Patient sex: F
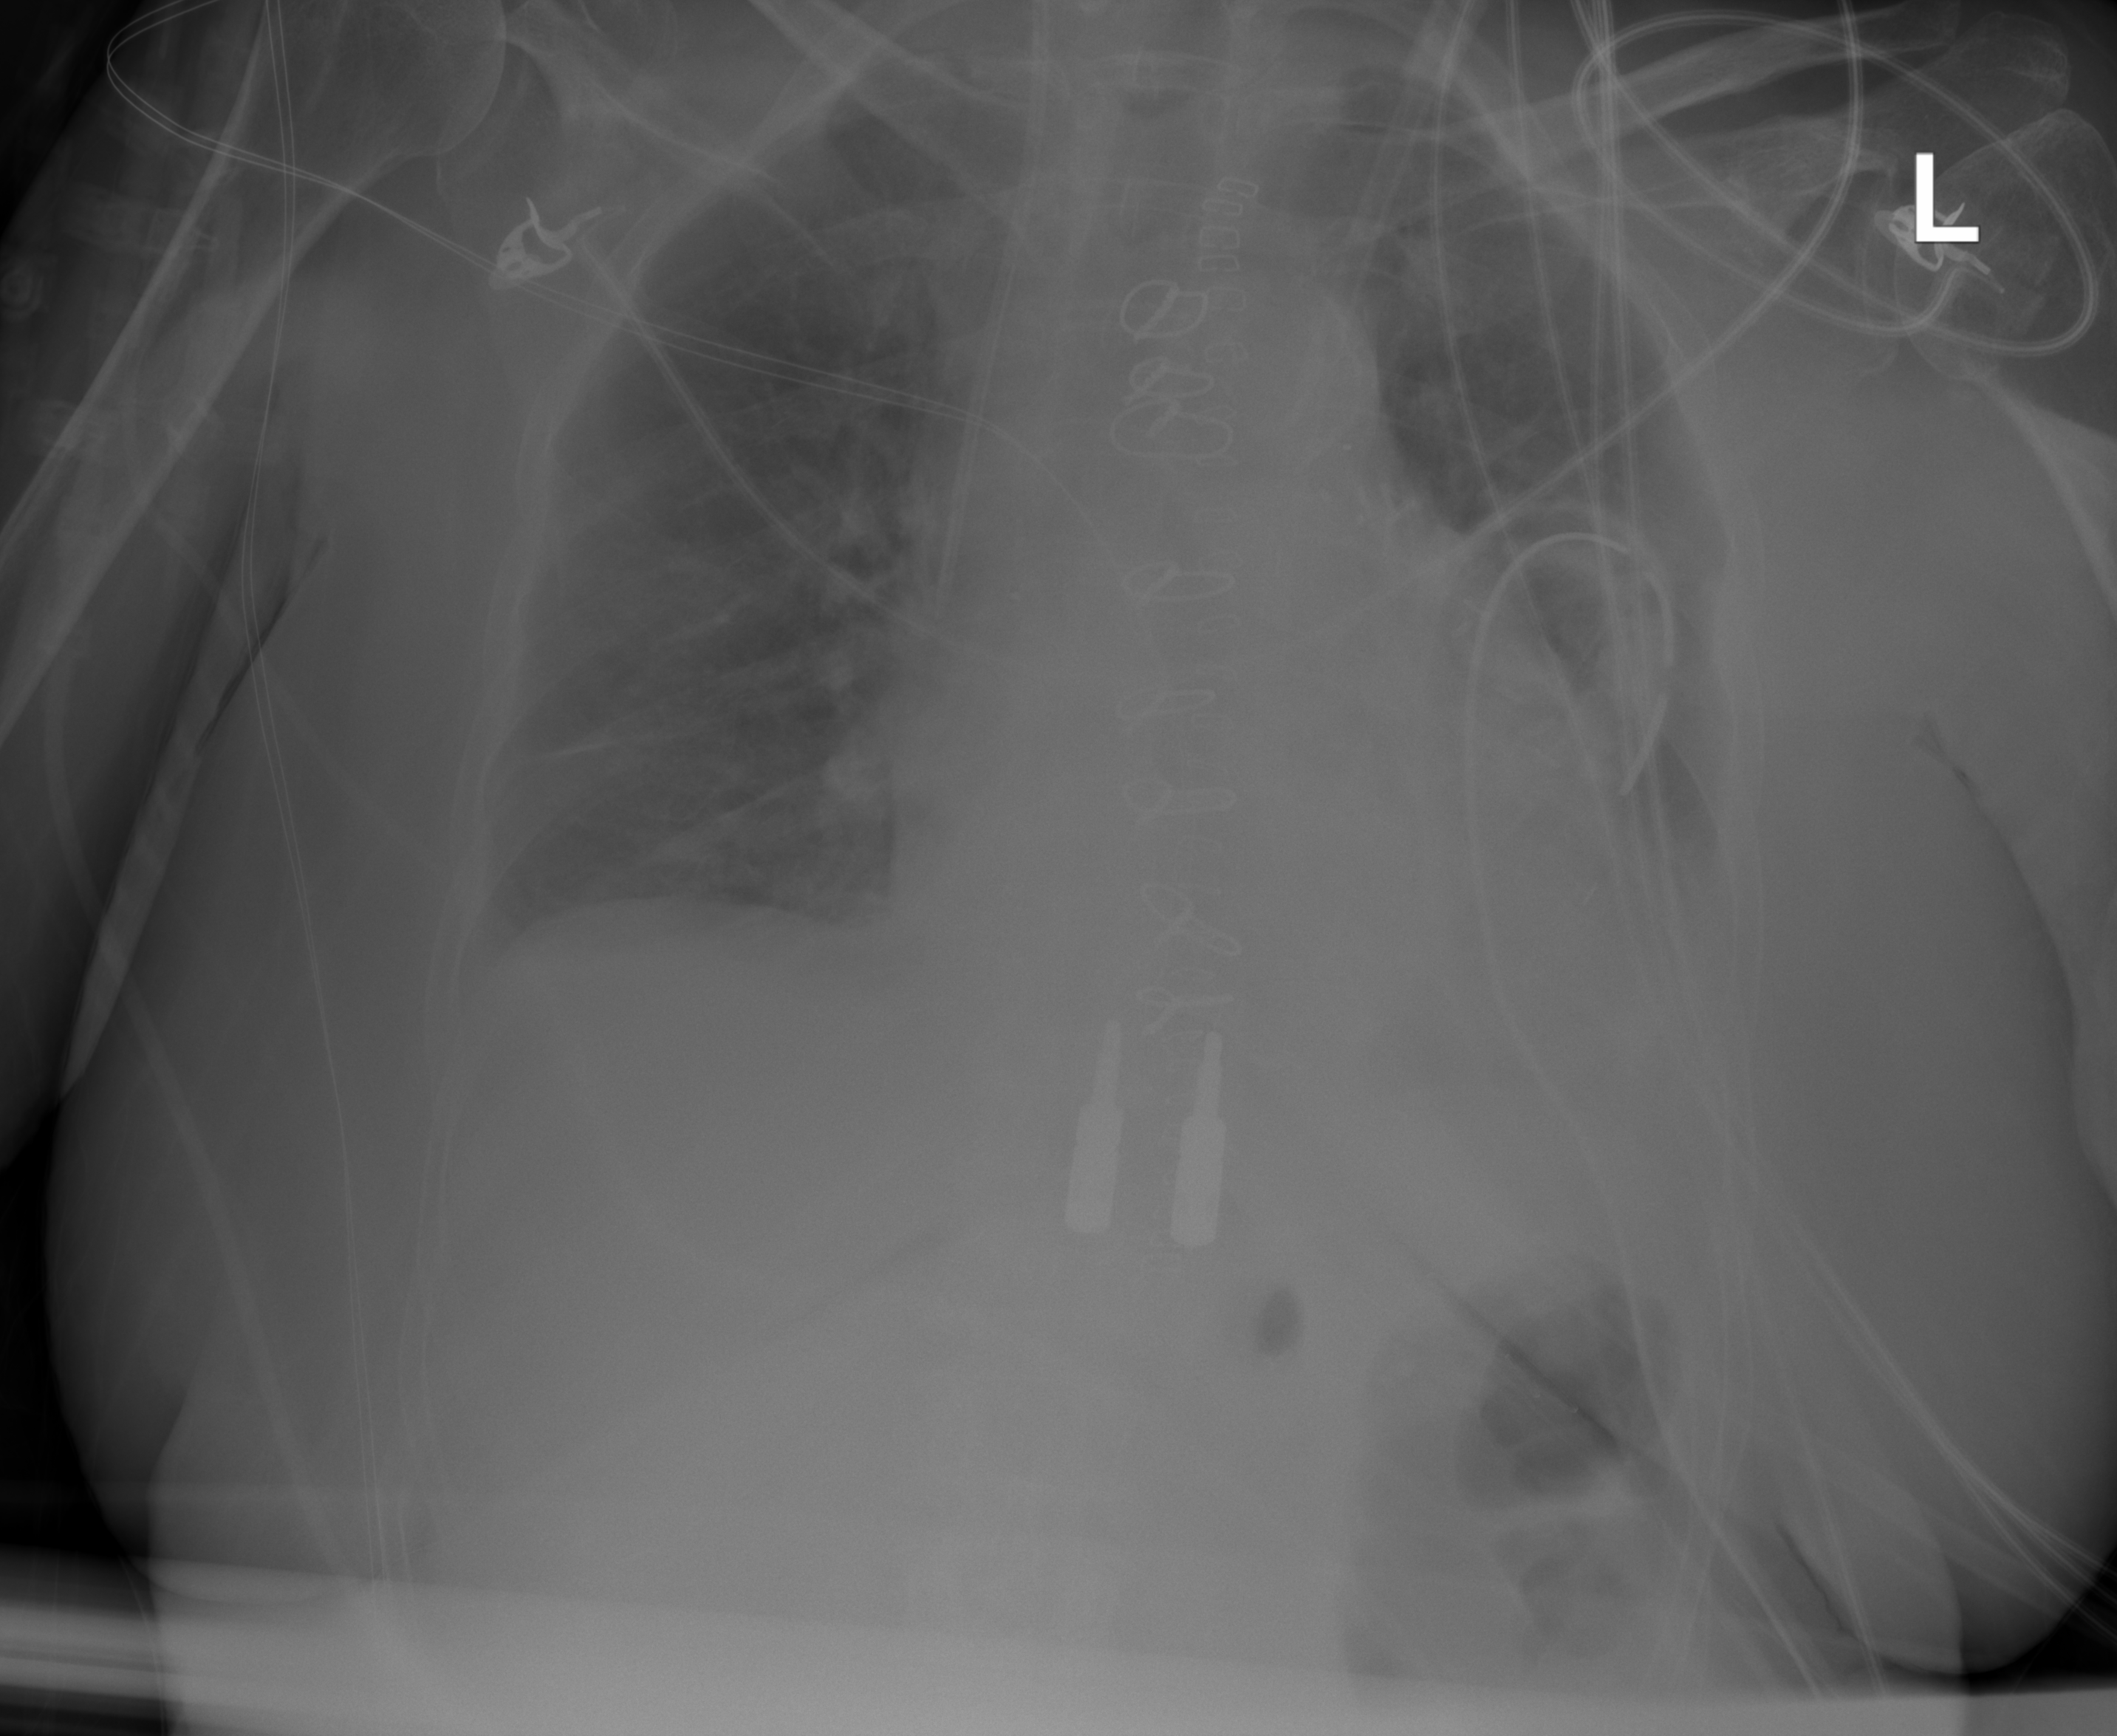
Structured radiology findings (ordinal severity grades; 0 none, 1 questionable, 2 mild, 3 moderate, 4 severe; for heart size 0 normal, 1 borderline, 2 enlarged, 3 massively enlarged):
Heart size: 2
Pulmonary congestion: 0
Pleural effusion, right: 2
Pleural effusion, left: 2
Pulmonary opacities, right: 0
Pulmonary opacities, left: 0
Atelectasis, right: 2
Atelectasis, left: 0